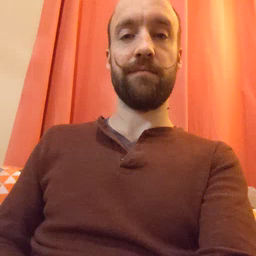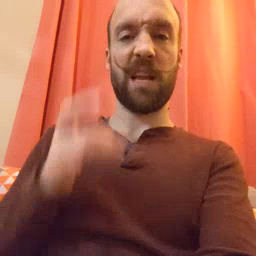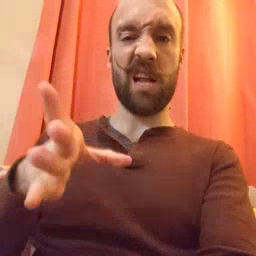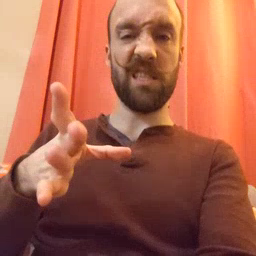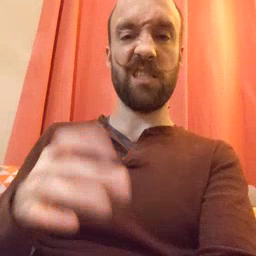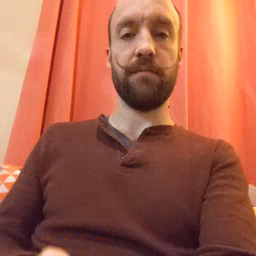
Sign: hate